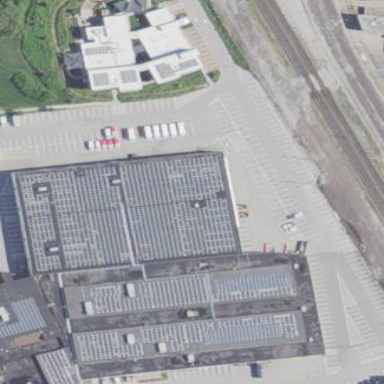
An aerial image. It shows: Small solar photovoltaic panel generator with 819 solar modules for electricity output.